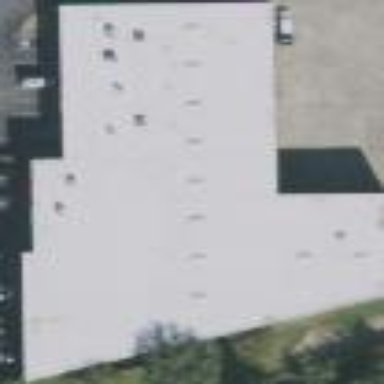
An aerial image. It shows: Commercial building.